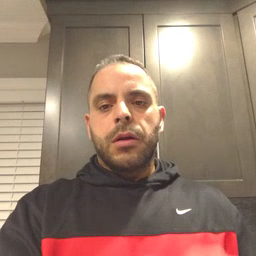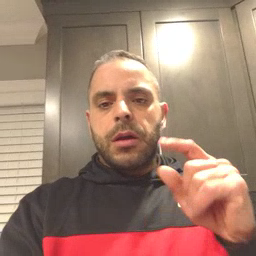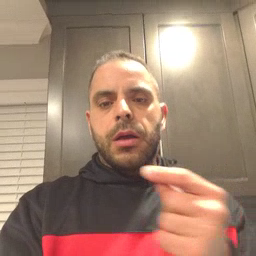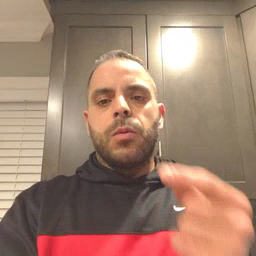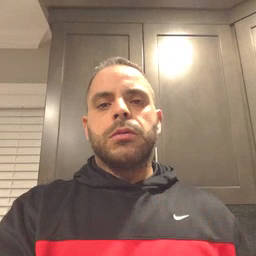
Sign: owie